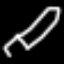
Label: pencil